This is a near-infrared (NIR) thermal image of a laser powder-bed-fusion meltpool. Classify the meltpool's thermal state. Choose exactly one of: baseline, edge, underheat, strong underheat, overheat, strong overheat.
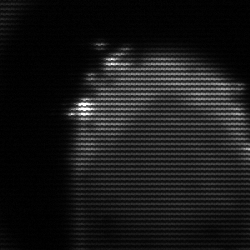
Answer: edge